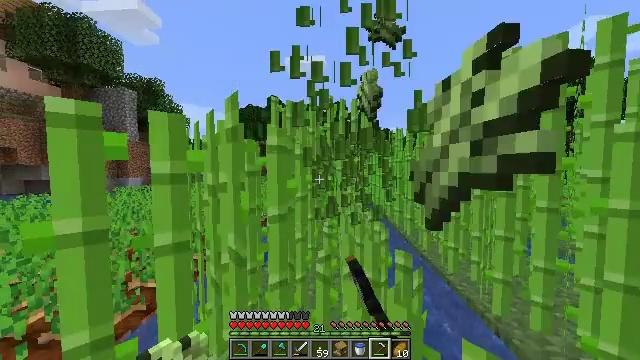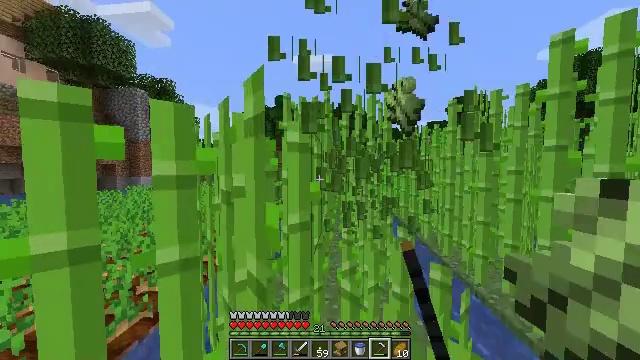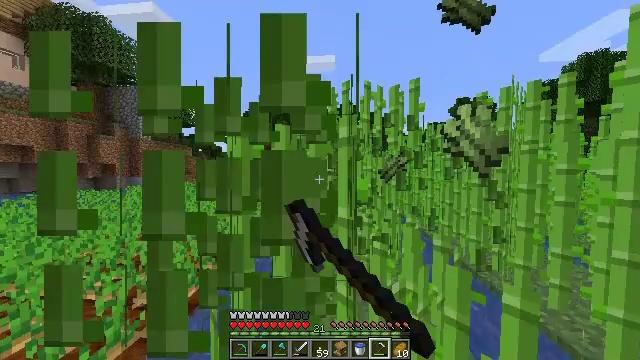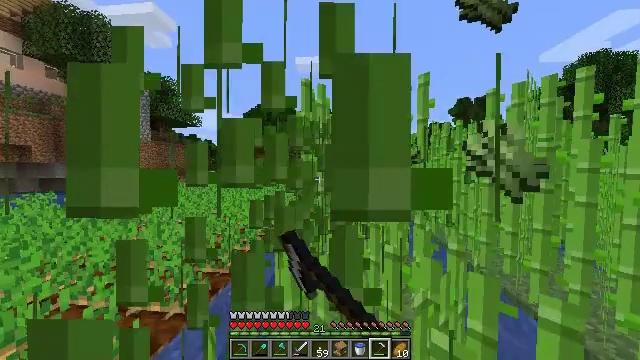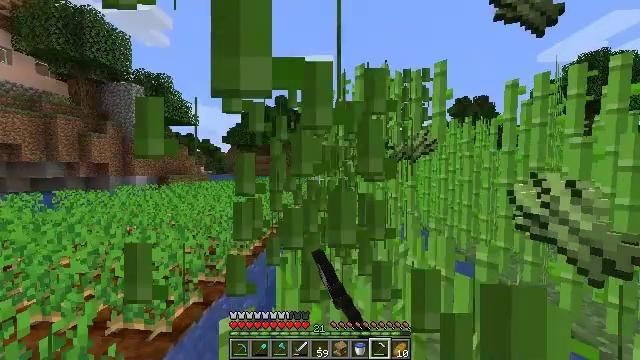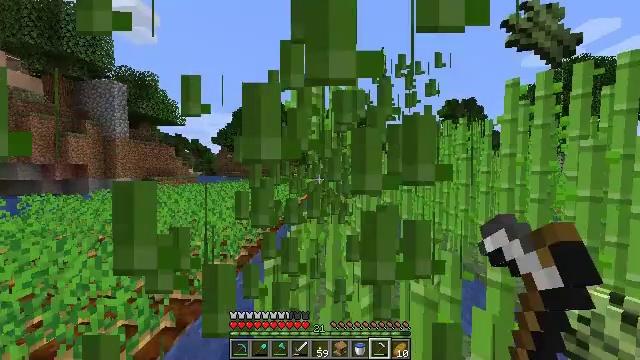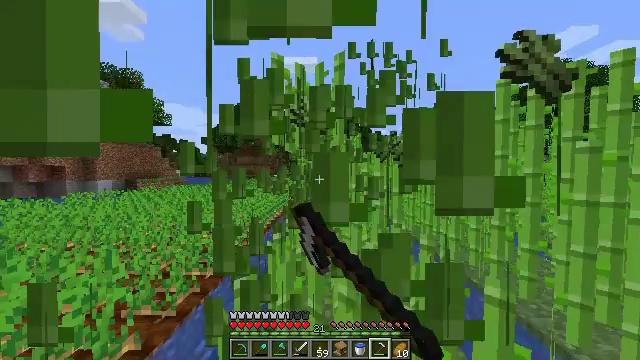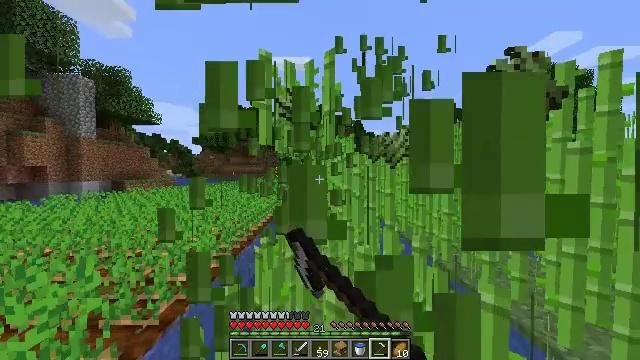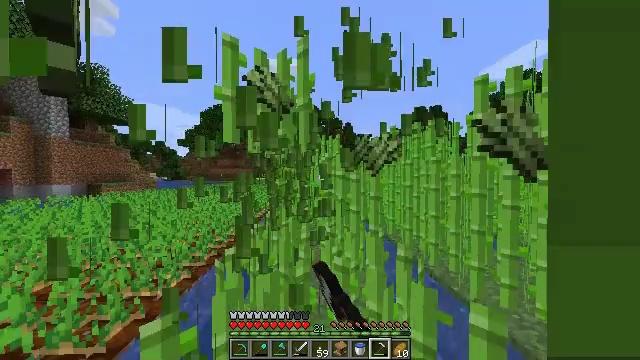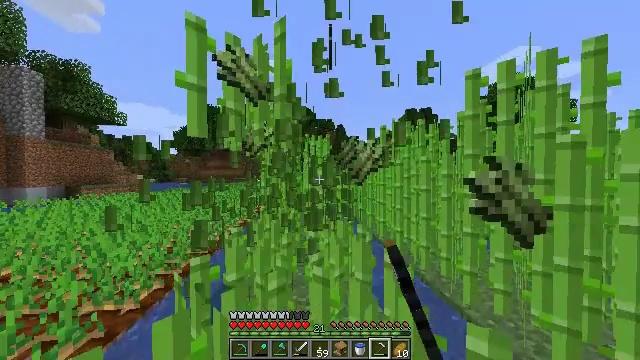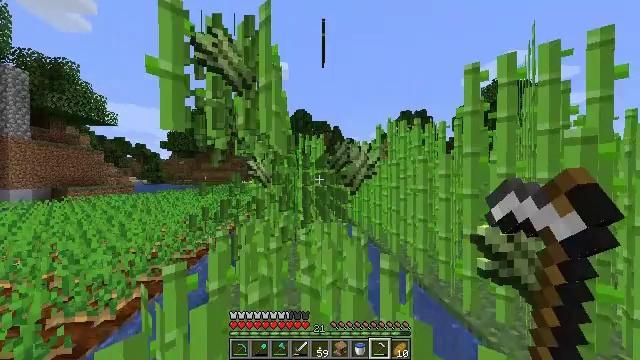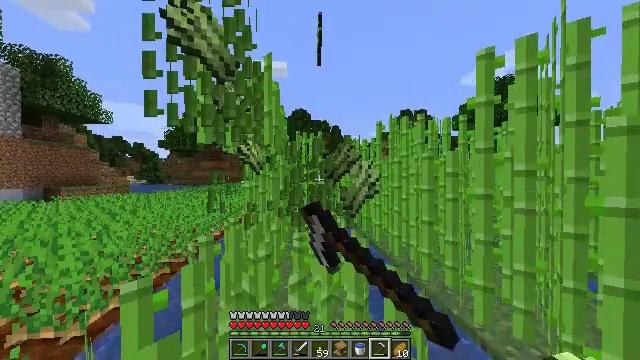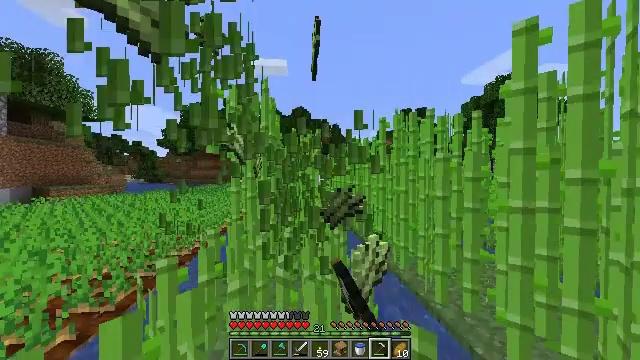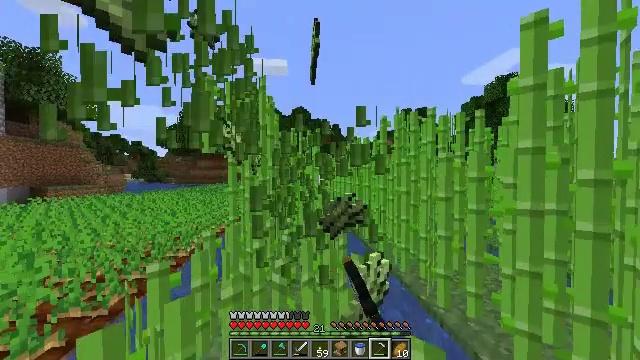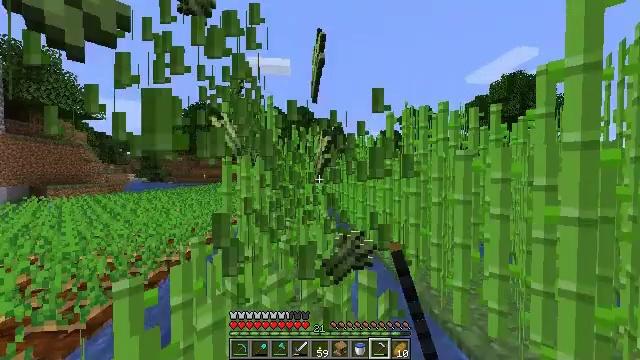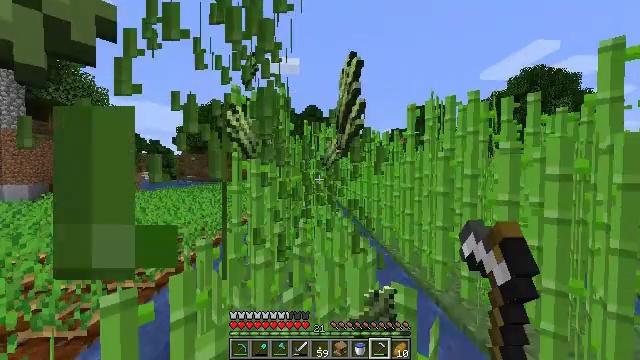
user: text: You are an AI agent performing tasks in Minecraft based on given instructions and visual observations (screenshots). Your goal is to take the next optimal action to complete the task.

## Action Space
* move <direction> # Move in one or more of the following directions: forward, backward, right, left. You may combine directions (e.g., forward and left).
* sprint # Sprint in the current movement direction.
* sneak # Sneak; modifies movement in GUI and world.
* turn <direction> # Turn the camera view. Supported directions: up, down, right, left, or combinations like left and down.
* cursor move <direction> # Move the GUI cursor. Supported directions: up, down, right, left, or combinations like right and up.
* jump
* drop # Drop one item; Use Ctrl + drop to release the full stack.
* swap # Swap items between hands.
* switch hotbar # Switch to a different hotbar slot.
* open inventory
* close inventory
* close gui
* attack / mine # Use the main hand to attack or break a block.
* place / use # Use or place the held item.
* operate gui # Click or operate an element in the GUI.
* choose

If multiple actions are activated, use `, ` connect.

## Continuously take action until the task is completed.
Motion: motion action
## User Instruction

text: Break the sugar cane.
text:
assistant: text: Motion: move forward and move left, sprint, turn left, attack / mine
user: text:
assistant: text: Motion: move forward and move left, sprint, attack / mine
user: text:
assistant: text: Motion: move forward, sprint, attack / mine
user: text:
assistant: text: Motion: move forward, sprint, attack / mine
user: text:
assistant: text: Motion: move forward and move right, sprint, turn right, attack / mine
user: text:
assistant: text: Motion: move forward and move right, sprint, turn right, attack / mine
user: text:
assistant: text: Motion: move forward and move right, sprint, turn right, attack / mine
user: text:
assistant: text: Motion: move forward and move right, sprint, turn right, attack / mine
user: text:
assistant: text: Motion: move forward, sprint, turn right, attack / mine
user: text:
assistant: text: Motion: move forward, sprint, turn right, attack / mine
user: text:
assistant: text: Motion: move forward, sprint, attack / mine
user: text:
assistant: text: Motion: move forward, sprint, attack / mine
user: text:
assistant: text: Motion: move forward, sprint, attack / mine
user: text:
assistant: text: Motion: move forward and move left, sprint, attack / mine
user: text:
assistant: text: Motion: move forward and move left, sprint, turn left, attack / mine
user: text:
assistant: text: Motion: move forward and move left, sprint, turn left, attack / mine
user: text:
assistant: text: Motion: move forward and move left, sprint, attack / mine
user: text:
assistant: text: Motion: move forward and move left, sprint, attack / mine
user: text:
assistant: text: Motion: move forward, sprint, attack / mine
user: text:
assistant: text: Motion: move forward, sprint, attack / mine
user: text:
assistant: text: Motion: move forward and move right, sprint, attack / mine
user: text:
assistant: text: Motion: move forward and move right, sprint, attack / mine
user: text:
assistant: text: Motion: move forward and move right, sprint, attack / mine
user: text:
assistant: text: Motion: move forward and move right, sprint, attack / mine
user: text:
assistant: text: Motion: move forward, sprint, attack / mine
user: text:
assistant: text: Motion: move forward, sprint, attack / mine
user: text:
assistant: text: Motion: move forward, sprint, attack / mine
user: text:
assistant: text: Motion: move forward, sprint, attack / mine
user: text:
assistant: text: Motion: move forward, sprint, attack / mine
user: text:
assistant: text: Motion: move forward, sprint, attack / mine